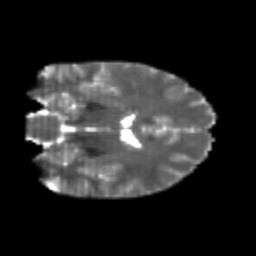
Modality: T2w
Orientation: coronal
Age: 22
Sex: male
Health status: healthy
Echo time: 0.074 s